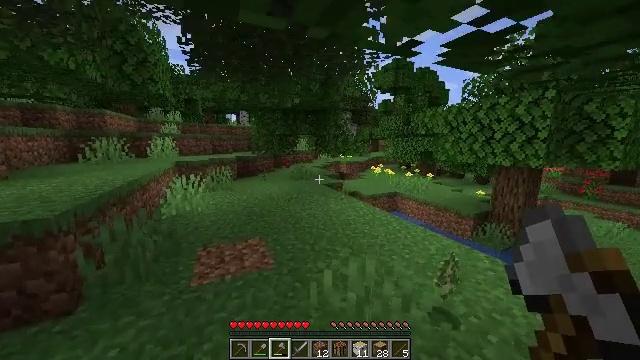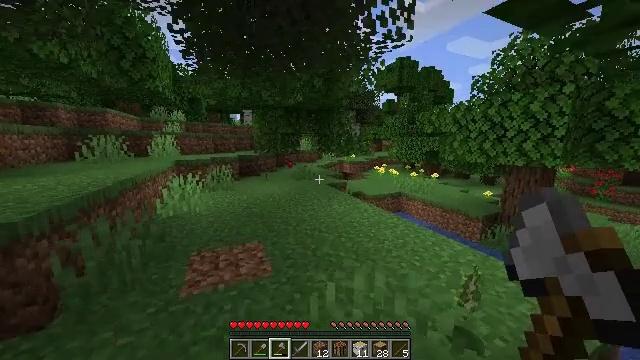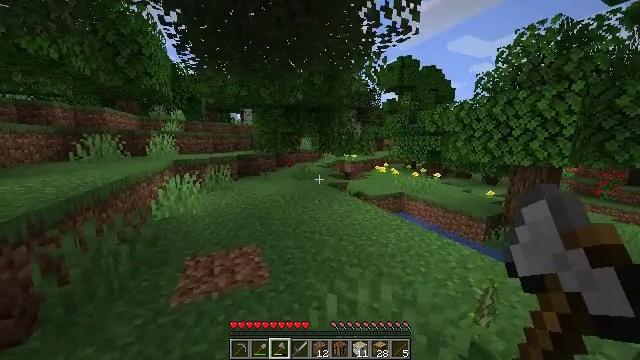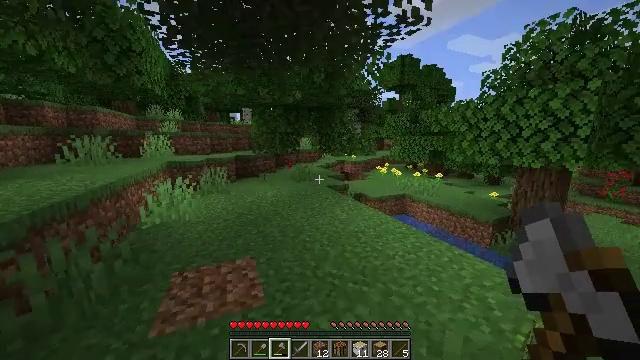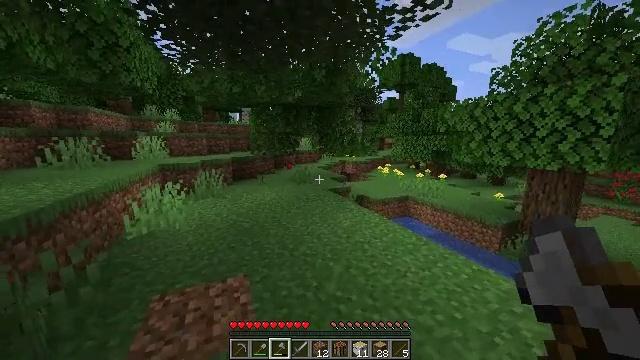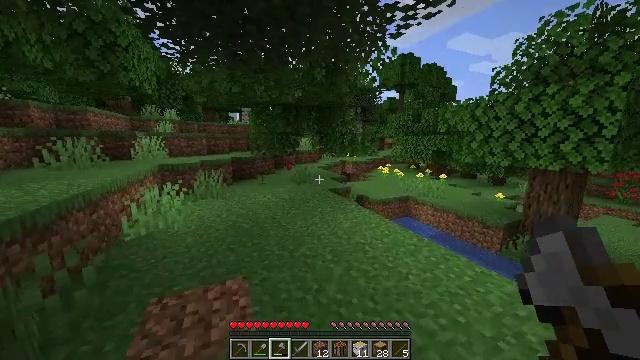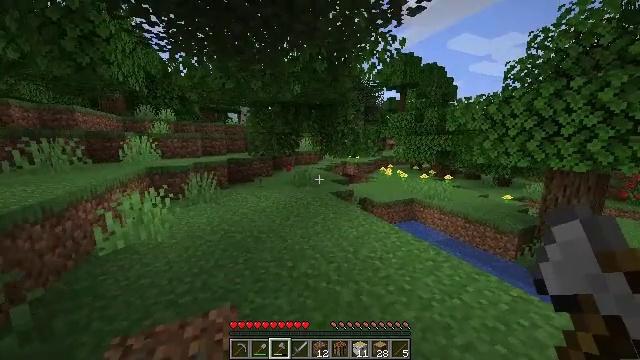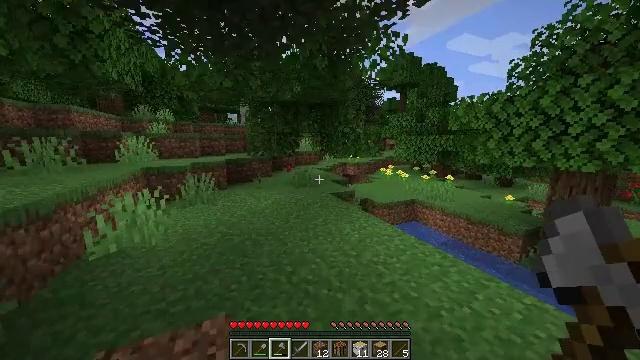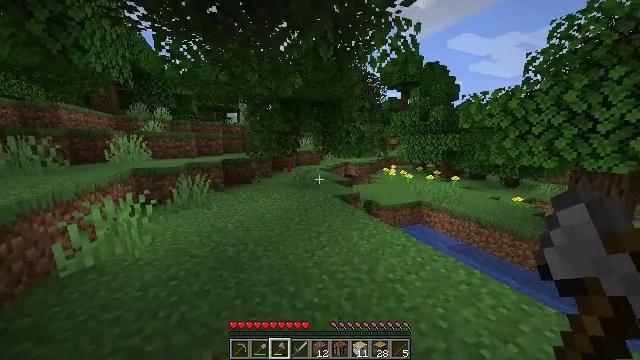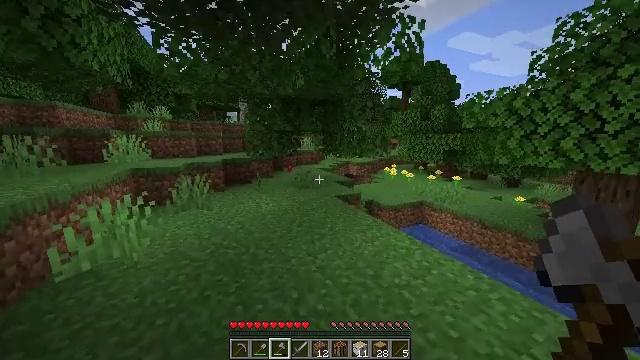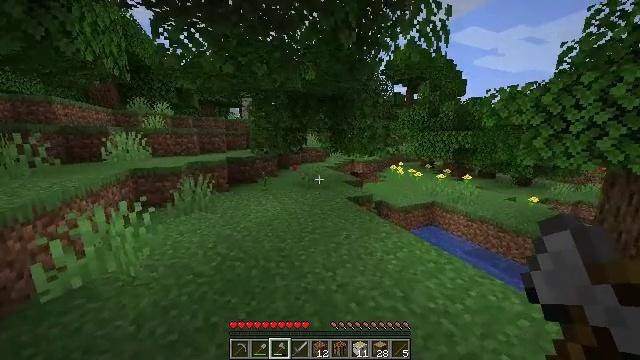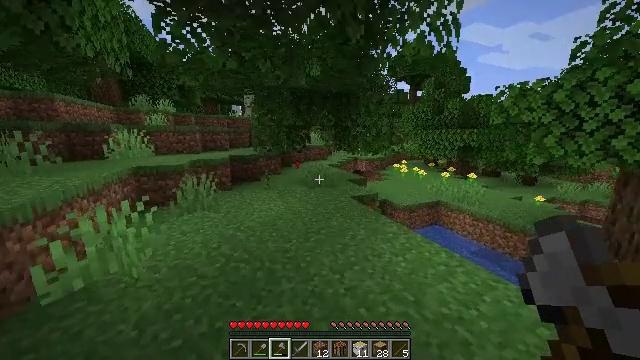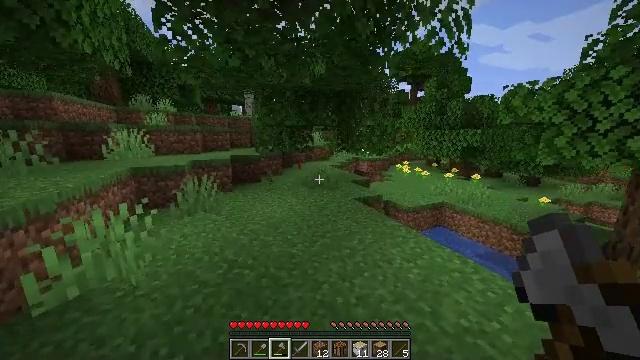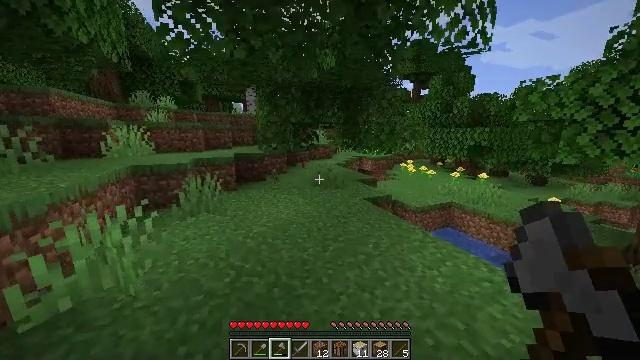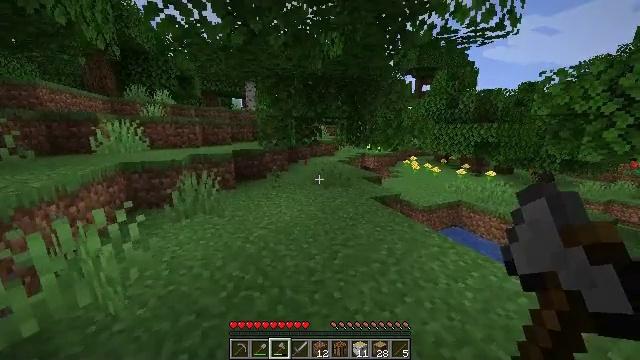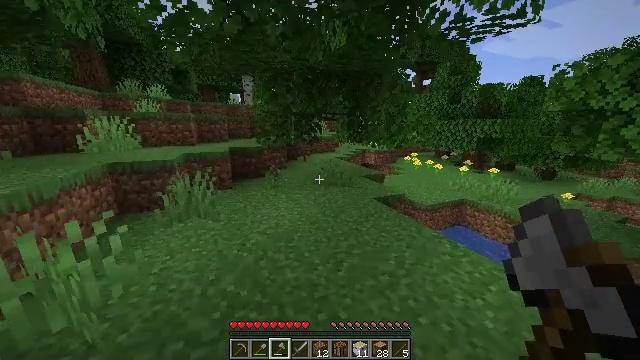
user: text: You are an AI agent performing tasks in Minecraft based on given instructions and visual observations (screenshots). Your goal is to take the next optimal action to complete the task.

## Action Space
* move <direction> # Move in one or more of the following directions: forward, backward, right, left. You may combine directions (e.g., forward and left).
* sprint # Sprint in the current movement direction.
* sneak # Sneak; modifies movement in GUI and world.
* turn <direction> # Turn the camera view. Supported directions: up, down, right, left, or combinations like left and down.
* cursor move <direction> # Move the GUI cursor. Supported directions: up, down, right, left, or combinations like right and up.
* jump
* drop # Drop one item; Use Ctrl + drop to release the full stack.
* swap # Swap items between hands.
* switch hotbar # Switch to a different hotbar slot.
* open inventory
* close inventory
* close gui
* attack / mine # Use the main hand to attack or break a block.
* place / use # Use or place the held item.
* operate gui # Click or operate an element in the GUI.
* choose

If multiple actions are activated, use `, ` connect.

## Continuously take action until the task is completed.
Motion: motion action
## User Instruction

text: Collect some oak leaves.
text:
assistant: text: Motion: move forward, sprint
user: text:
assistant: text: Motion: move forward, sprint
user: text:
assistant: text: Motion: move forward, sprint
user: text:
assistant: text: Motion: move forward, sprint
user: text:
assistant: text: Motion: move forward, sprint
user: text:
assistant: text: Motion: move forward, sprint
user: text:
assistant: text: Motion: move forward, sprint
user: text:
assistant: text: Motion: move forward and move left, sprint
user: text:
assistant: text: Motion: move forward and move left, sprint
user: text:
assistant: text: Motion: move forward and move left, sprint
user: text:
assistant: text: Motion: move forward and move left, sprint
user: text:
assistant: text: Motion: move forward and move left, sprint
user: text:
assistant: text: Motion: move forward, sprint
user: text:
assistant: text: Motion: move forward, sprint
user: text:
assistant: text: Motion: move forward, sprint, turn down
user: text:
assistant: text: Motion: move forward, sprint
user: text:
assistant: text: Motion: move forward, sprint
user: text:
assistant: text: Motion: move forward, sprint
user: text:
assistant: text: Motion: move forward, sprint
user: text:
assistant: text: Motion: move forward, sprint
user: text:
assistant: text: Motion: move forward, sprint
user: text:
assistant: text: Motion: move forward, sprint, turn down
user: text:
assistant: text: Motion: move forward, sprint, turn down
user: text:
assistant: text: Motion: move forward, sprint, turn left
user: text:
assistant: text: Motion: move forward, sprint
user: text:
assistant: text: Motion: move forward, sprint
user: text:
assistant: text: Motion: move forward, sprint
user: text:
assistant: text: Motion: move forward, sprint
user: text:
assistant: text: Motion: move forward, sprint
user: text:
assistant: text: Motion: move forward, sprint